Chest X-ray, AP view. Patient: 56 years old, sex F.
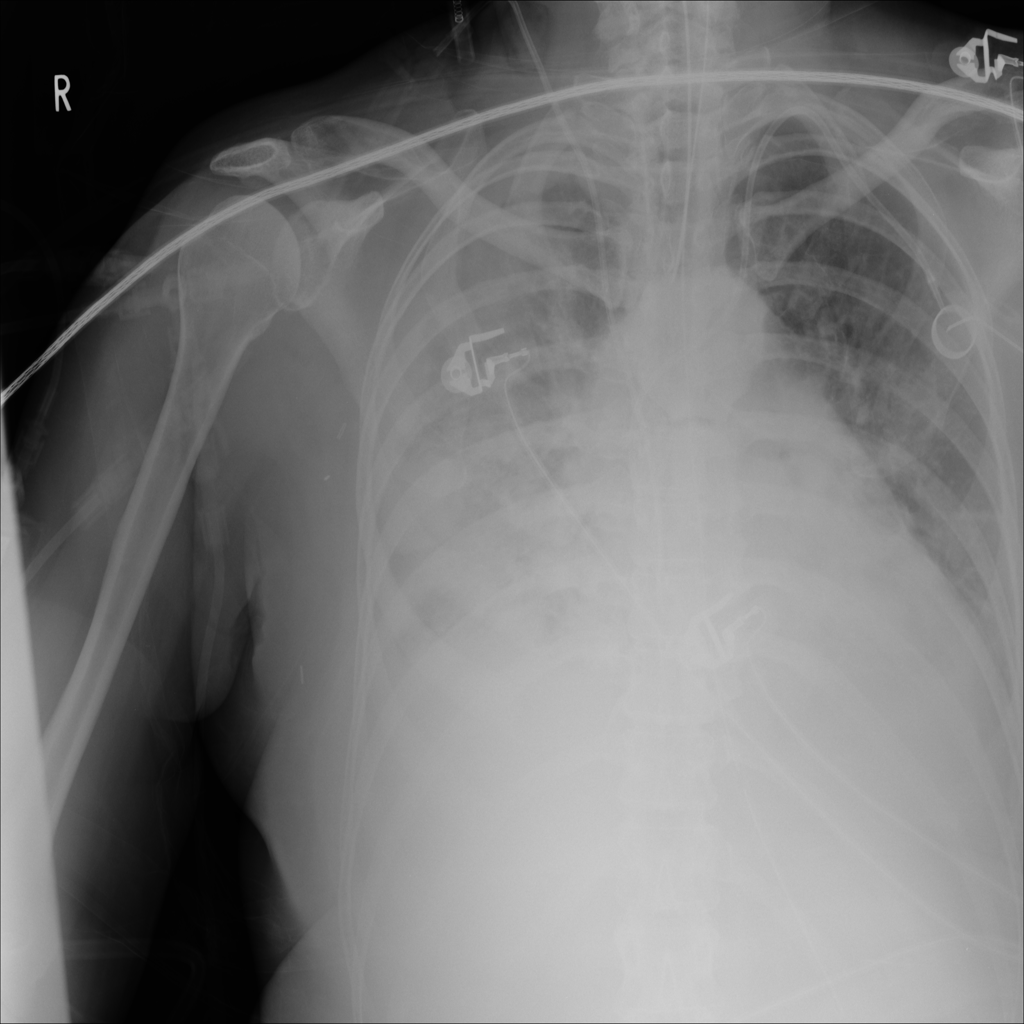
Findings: Consolidation, Infiltration